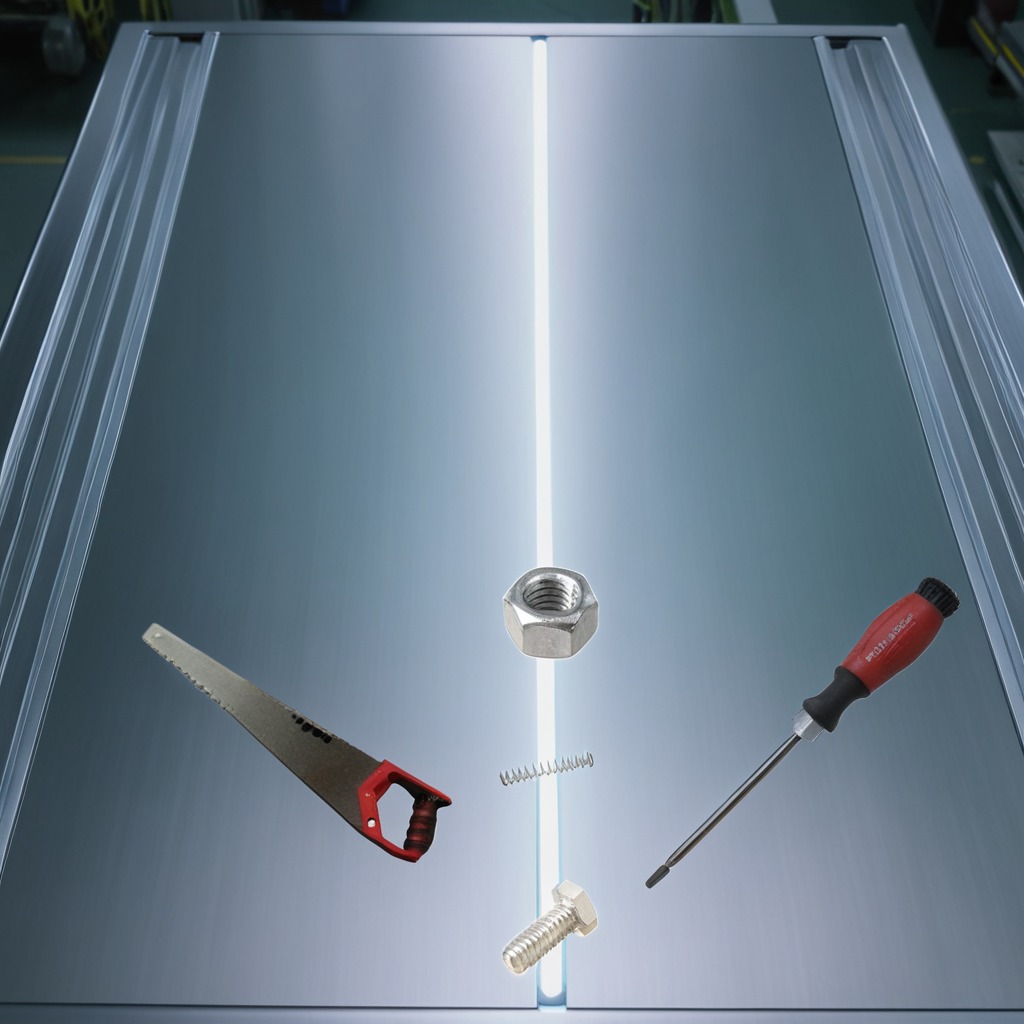
A machine screw, a coiled metal spring, a saw, a screwdriver, and a metal nut are lying on a metal table in a machine shop under fluorescent lights.